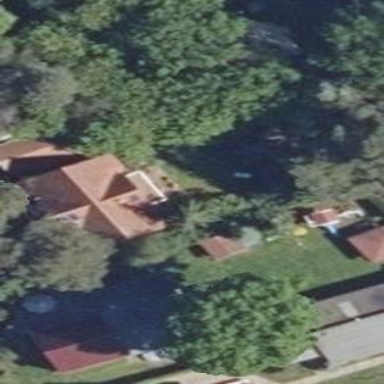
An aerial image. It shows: Simple house.